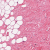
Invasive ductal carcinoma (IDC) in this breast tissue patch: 0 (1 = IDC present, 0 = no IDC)